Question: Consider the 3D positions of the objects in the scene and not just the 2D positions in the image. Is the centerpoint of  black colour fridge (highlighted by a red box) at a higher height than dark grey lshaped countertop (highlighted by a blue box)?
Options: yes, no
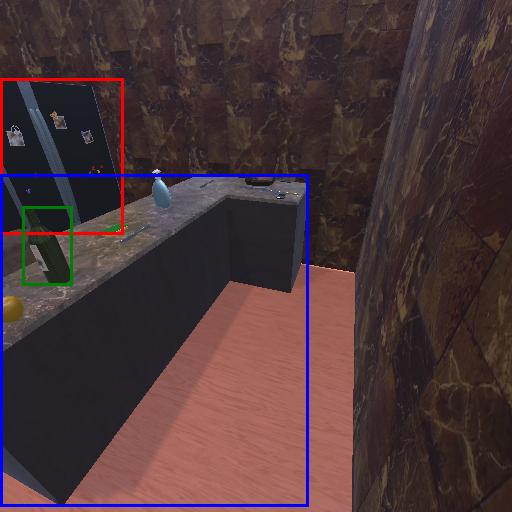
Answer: yes